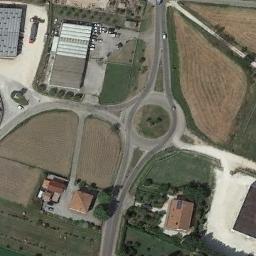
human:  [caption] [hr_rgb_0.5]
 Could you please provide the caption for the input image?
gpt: The roundabout with four exits and entrances is in the farmland and some houses are next to the roundabout .

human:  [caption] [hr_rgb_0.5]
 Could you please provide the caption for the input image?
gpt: The roundabout is on the grass next to the farmland and houses .

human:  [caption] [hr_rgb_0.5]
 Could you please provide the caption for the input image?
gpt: There are several moving vehicles on the road at the roundabout, And there are some buildings and a large area of ​​farmland around the roundabout .

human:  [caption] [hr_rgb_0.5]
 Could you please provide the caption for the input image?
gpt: Several buildings are next to the roundabout .

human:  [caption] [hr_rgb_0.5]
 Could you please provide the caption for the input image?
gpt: There are some buildings and brown farmlands near the roundabout .